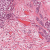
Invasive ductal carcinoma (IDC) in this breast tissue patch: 1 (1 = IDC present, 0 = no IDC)